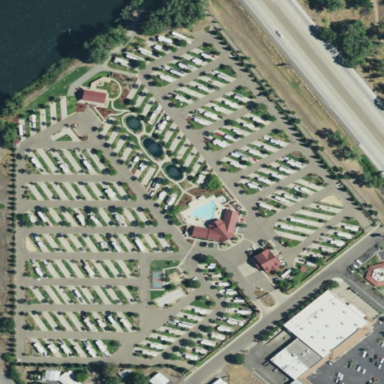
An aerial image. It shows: Caravan site for tourism.